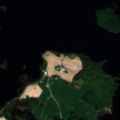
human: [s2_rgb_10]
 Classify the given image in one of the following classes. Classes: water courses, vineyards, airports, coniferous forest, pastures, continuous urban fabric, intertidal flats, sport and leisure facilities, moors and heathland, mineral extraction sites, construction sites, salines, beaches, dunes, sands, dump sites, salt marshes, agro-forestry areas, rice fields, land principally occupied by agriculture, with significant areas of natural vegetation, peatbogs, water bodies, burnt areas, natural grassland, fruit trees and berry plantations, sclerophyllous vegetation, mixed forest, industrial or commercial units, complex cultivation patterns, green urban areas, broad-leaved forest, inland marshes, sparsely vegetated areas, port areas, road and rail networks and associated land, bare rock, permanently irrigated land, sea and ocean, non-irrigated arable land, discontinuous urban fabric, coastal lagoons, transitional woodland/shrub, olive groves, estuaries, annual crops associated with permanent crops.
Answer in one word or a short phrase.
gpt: land principally occupied by agriculture, with significant areas of natural vegetation, coniferous forest, water bodies